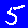
Digit: 5